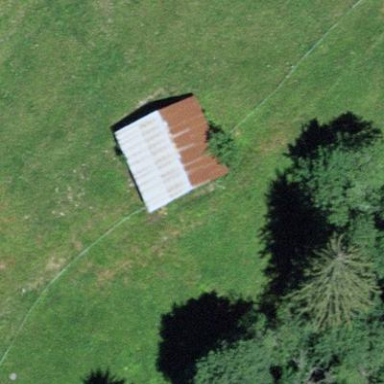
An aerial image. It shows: Rural barn.